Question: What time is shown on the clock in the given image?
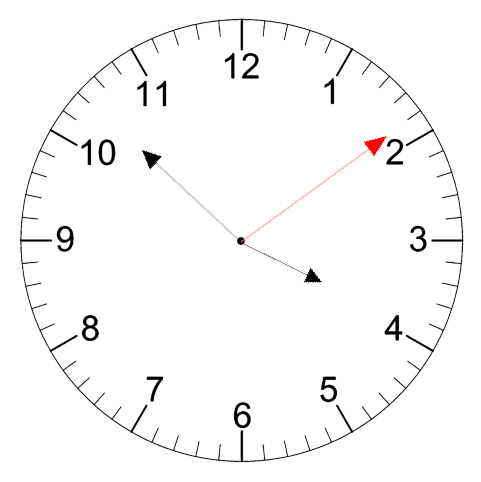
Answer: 03:52:09